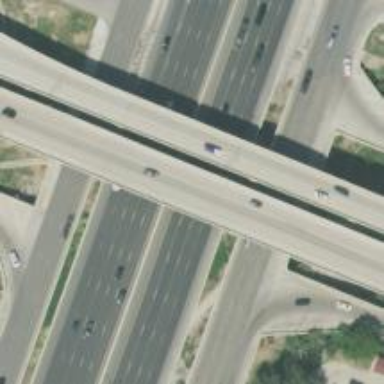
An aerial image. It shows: Asphalt bridge over motorway.